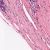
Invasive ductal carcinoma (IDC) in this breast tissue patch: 1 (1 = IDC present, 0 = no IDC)